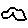
Label: cloud